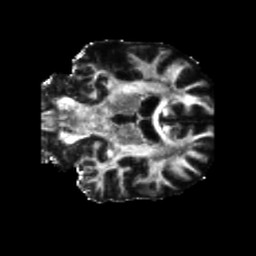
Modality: FA
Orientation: coronal
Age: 63
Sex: male
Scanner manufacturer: siemens
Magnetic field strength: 3 T
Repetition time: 5.25 s
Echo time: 0.08 s